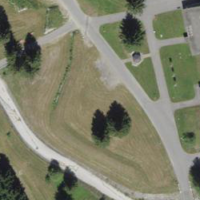
EUNIS habitat code: 26
Species observed at this site:
Petasites albus